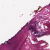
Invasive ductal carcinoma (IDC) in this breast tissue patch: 0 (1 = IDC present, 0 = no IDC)